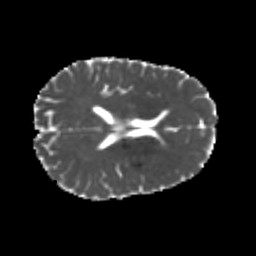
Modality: MD
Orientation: axial
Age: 25
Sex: male
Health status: healthy
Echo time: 0.074 s